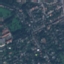
Land use / land cover: Residential